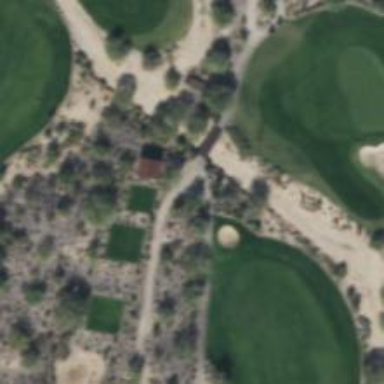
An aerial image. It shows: Path for both road and golf.